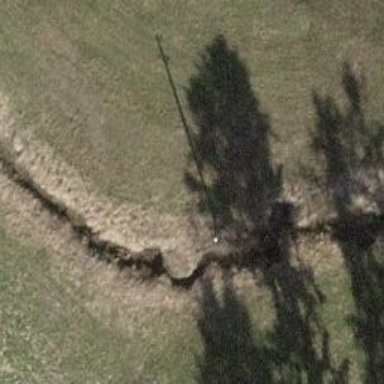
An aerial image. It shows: Minor power line.